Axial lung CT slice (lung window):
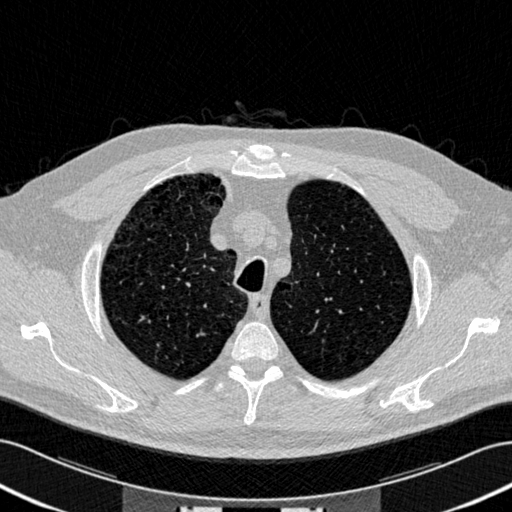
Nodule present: no